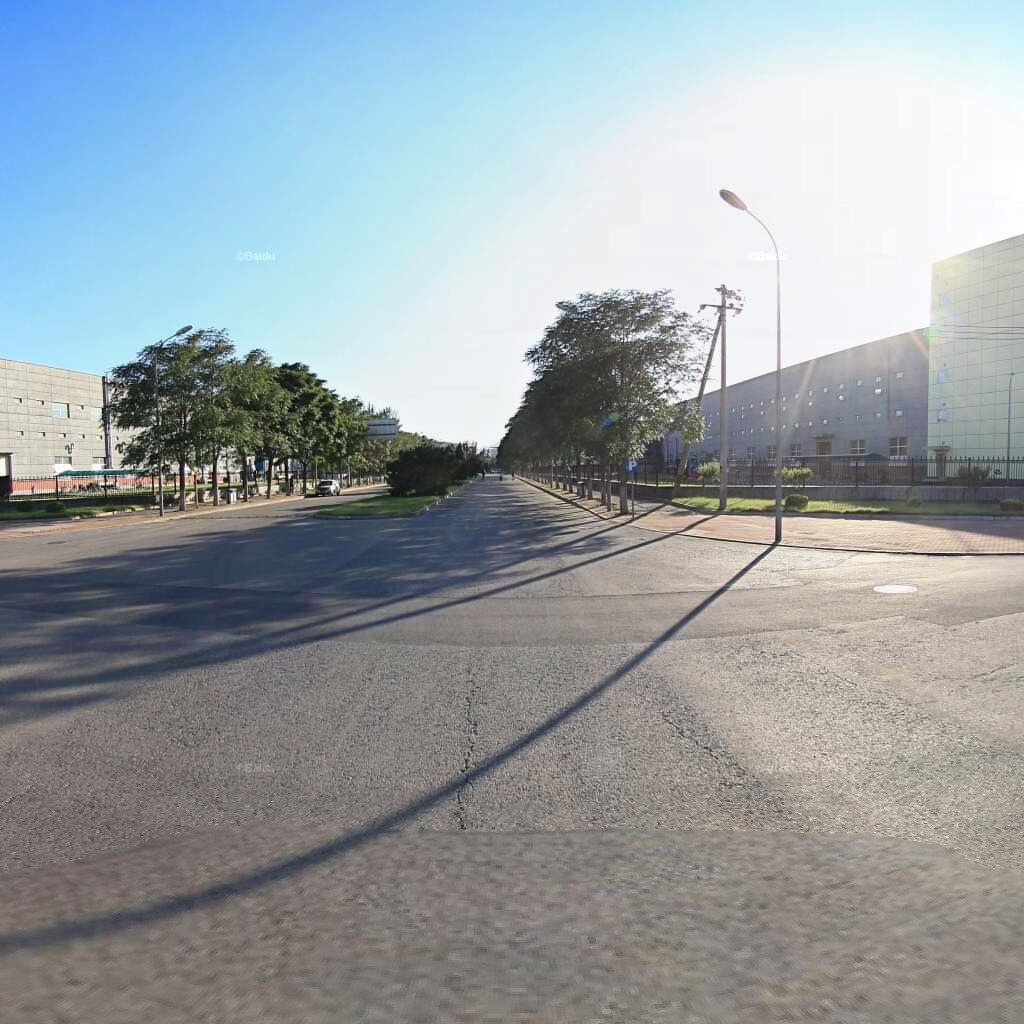
Region: Haidian
Road damage annotations: manhole cover, longitudinal crack, longitudinal crack